Interaction volume radius: 5 \u00c5
Interaction volume height: 10 \u00c5
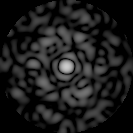
Disorder parameter: 0.8739